Question: I'm working on a responsive website. The website has visible grid lines in the background, you can compare it to this one: <URL>.
I made a very rough draft, how it should look like. Actually there are not only three columns but four:

I created a quick fiddle (look at it in Chrome) to test, if it works the way I intented: <URL>
'''
.lines {
background-image: -webkit-linear-gradient(0, black 1px, transparent 1px);
background-size: 25% 100%;
}
.grid {
margin-left: -30px; /* Gutter */
}
.grid__item {
box-sizing: border-box;
display: inline-block;
padding-left: 30px; /* Gutter */
vertical-align: top;
}
.one-quarter { width: 25%; }
.red { background: red; }
'''
As you can see I used a linear gradient for the lines, but the the second and fourth line are off by a few pixels. They aren't properly centered within the gutter. The third line looks fine though. Any ideas how to fix this?
Thanks in advance.
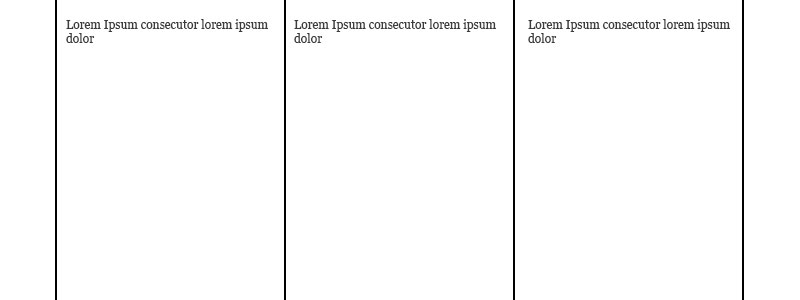
Answer: There was/is a lot of issue with your code...
Here's what I'd do:
<URL>
Question: why are you using double underscore here? Not good... '.grid__item'
Also, if you NEED those gutters (which you should never use negative margin for), likely you have some other code issues throughout the rest of your site/page you may want to look at.